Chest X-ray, PA view. Patient: 63 years old, sex M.
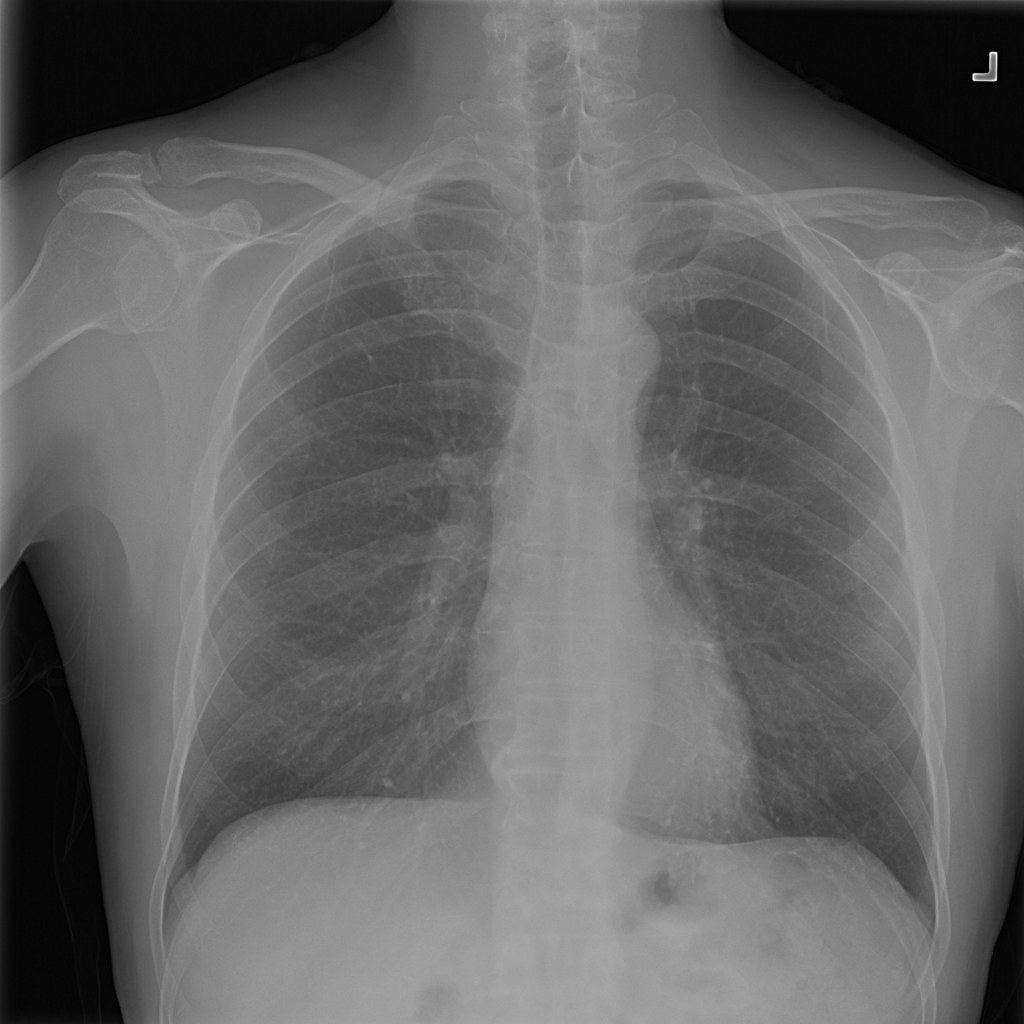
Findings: No Finding